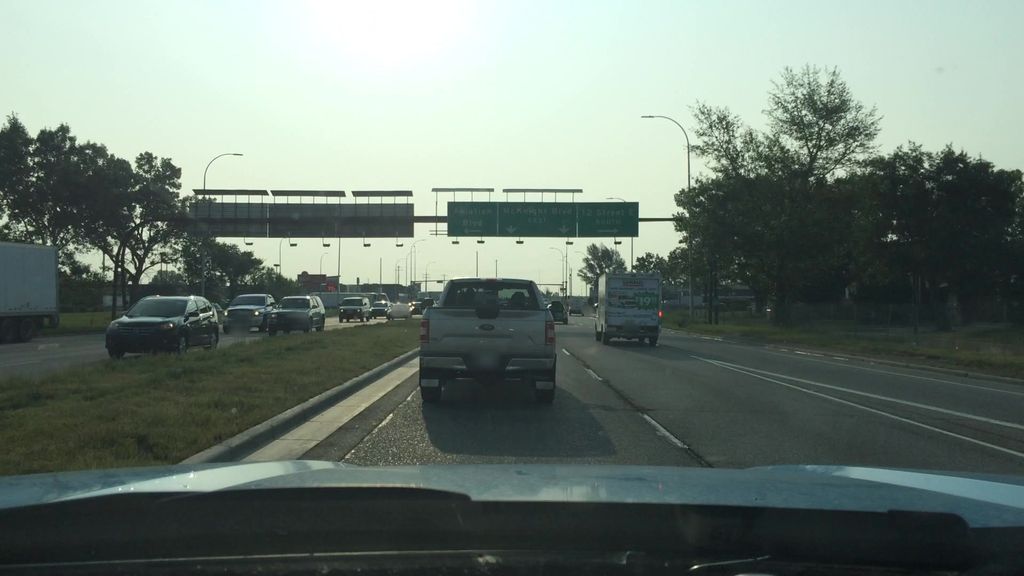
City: calgary